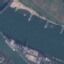
Label: River